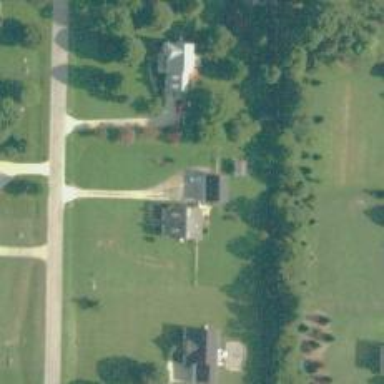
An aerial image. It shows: Driveway leading to service road.